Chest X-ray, PA view. Patient: 62 years old, sex F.
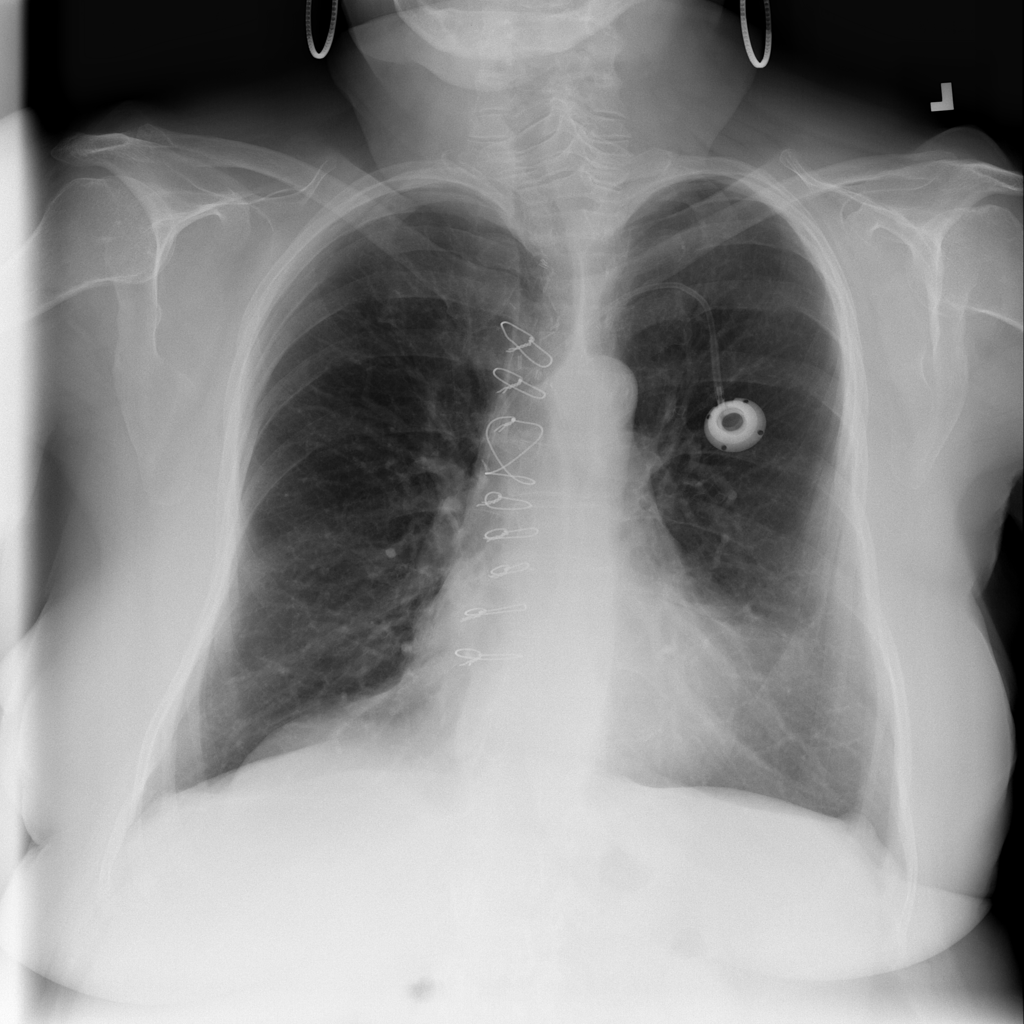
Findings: No Finding